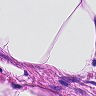
Metastatic tissue present: no